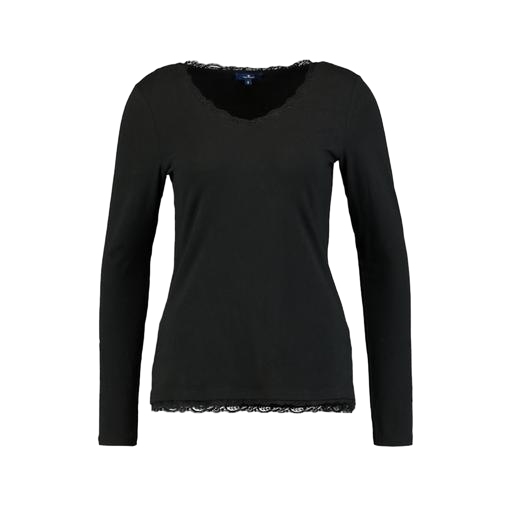
black women's long sleeve t-shirt, black long-sleeved top, black long-sleeved jersey top, white background